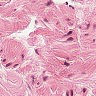
Metastatic tissue present: no